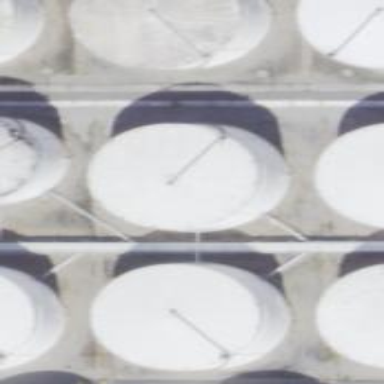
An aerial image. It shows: Storage tank which is man-made.